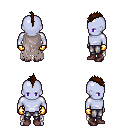
a pixel art fantasy rpg character, male body template, dark elf, purple skin, gray tattered cape, metal pants, brown mohawk hairstyle, gold gloves, maroon shoes, four views (front, back, left, right), 2x2 character sprite sheet, small pixel art, hard edges, no anti-aliasing